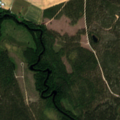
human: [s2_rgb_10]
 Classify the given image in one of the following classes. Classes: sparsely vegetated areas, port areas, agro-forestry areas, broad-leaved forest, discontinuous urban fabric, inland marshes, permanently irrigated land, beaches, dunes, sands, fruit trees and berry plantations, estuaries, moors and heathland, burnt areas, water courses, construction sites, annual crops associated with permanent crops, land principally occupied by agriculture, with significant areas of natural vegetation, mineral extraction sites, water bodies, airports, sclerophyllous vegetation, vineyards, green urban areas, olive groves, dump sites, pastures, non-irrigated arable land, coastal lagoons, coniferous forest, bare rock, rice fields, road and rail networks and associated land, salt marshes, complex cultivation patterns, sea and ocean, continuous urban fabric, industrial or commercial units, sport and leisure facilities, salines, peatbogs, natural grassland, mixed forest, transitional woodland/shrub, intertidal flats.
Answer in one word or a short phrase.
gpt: non-irrigated arable land, land principally occupied by agriculture, with significant areas of natural vegetation, coniferous forest